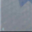
Piece: xx